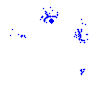
Particle: electron